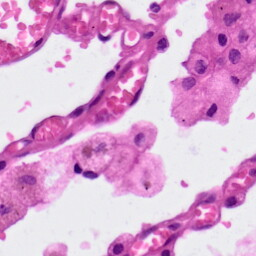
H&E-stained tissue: Lung